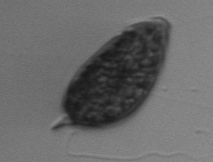
Label: Prorocentrum_micans